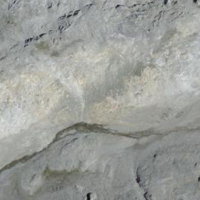
EUNIS habitat code: 48
Species observed at this site:
Viola calcarata